Chest X-ray. View position: AP
Patient age: 46
Patient sex: F
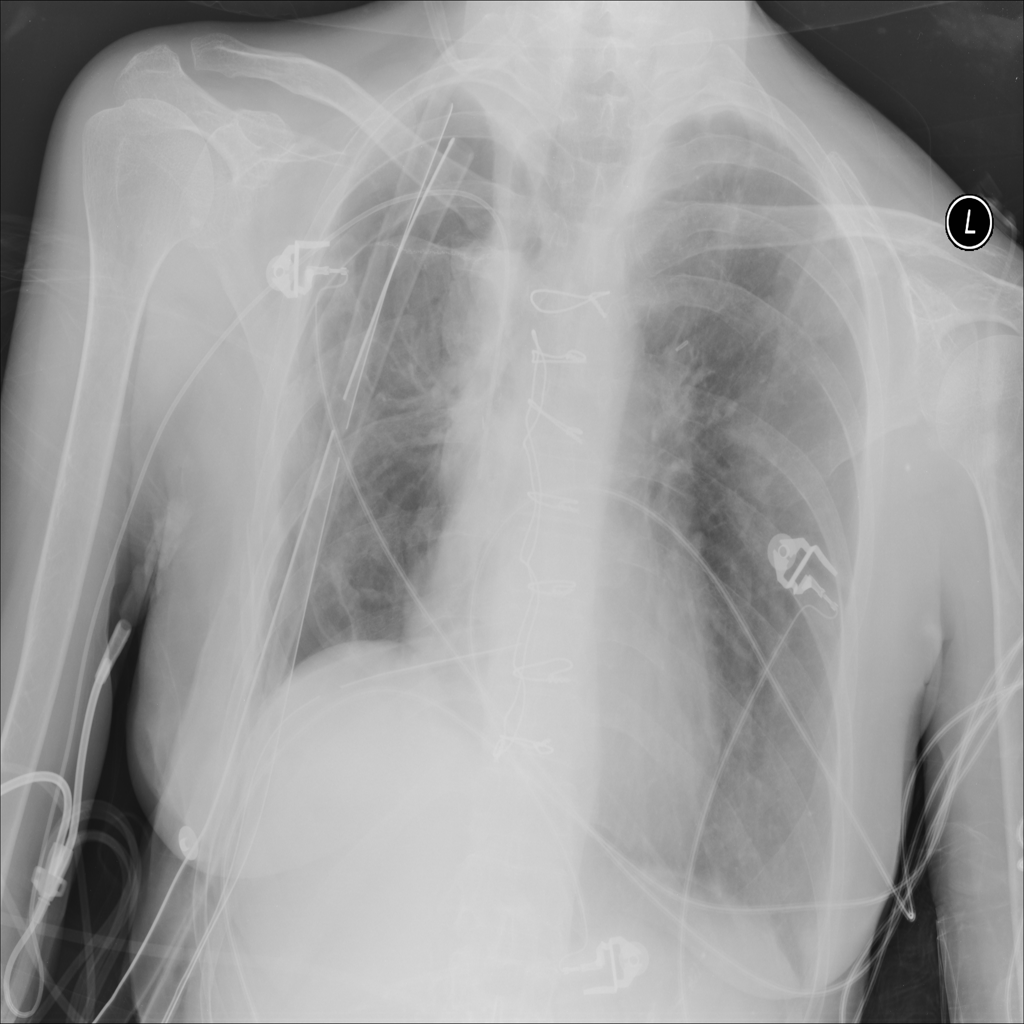
Finding: Pneumothorax